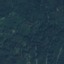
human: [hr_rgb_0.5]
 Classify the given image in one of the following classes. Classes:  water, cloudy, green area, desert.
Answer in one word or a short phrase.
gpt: green area